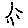
Label: sun